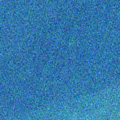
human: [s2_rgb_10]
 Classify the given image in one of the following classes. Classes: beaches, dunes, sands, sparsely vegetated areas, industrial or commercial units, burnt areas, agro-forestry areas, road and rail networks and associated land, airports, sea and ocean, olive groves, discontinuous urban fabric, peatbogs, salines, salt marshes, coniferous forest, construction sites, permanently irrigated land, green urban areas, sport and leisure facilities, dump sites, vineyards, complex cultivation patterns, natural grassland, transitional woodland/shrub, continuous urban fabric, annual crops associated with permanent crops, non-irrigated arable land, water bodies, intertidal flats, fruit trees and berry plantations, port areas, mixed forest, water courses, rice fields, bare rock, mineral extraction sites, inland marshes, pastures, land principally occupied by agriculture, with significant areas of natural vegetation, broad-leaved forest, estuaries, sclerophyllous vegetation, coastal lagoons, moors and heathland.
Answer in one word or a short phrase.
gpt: sea and ocean